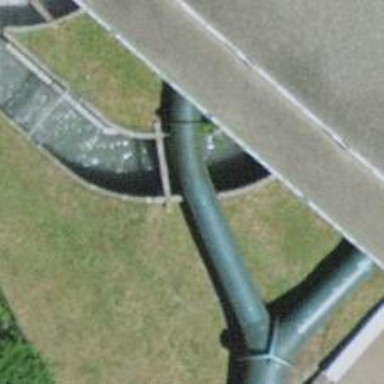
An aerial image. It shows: Pipeline carrying water.